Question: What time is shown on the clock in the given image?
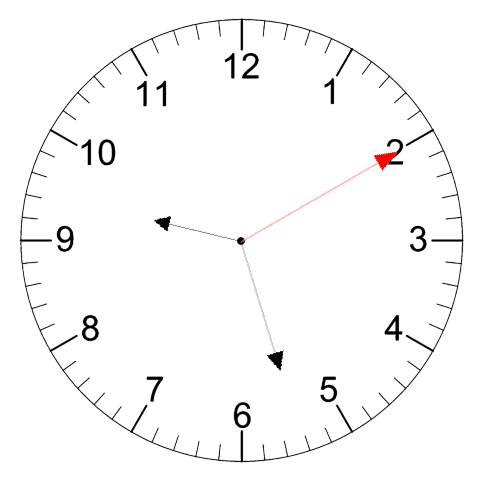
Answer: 09:27:10